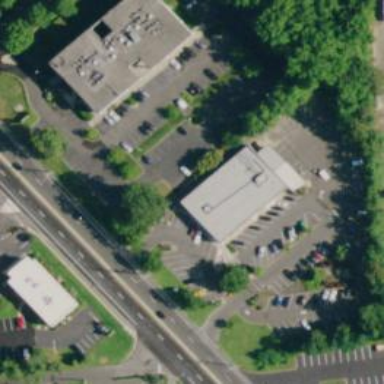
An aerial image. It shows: Post office.